Question: The following code configures two UART ports on a BeagleBone Black.
'''
// Open the given file as read/write, don't become the controlling terminal, don't block
int fileDescriptor = open(filename, O_RDWR | O_NOCTTY | O_SYNC);
if(fileDescriptor == -1) {
cerr << "open_port: Unable to open " << filename << " " << strerror(errno) << endl;
return false;
}
struct termios tty;
memset(&tty, 0, sizeof tty);
if(tcgetattr(fileDescriptor, &tty) != 0) {
cerr << strerror(errno) << endl;
return false;
}
// Baud
cfsetispeed(&tty, B115200);
cfsetospeed(&tty, B115200);
// 8-bit chars
tty.c_cflag = (tty.c_cflag & ~CSIZE) | CS8;
// Disable IGNBRK for mismatched speed tests; otherwise receive break
// as chars
tty.c_iflag &= ~IGNBRK; // disable break processing
tty.c_lflag = 0; // no signaling chars, no echo
// No canonical processing
tty.c_oflag = 0; // no remapping, no delays
tty.c_cc[VMIN] = 0; // read doesn't block
tty.c_cc[VTIME] = 5; // 0.5 seconds read timeout
// Shut off xon/xoff ctrl
tty.c_iflag &= ~(IXON | IXOFF | IXANY);
// Ignore modem controls
tty.c_cflag |= (CLOCAL | CREAD);
// Enable reading
tty.c_cflag &= ~(PARENB | PARODD); // shut off parity
tty.c_cflag |= 0;
tty.c_cflag &= ~CSTOPB;
tty.c_cflag &= ~CRTSCTS;
if(tcsetattr(fileDescriptor, TCSANOW, &tty) != 0) {
cerr << strerror(errno) << endl;
return false;
}
'''
I'm able to send data, but for some reason 0x0D's sent are received as 0x0A's. I'm fairly sure something in this port configuration is doing this.

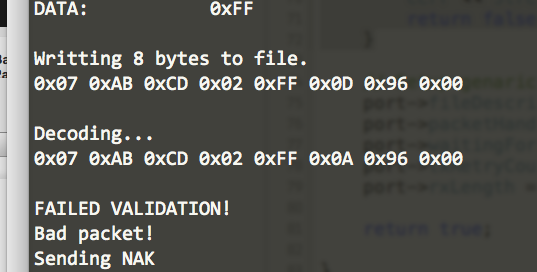
Answer: I notice these three flags on the <URL>:
'''
INLCR
Translate NL to CR on input.
IGNCR
Ignore carriage return on input.
ICRNL
Translate carriage return to newline on input (unless IGNCR is set).
'''
You might want to try explicitly setting 'INLCR' and 'ICRNL' to 0 ?